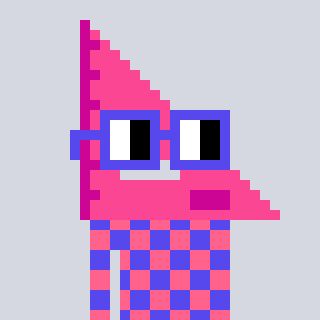
a pixel art character with square blue glasses, a squadron ruler-shaped head and a computerblue-colored body on a cool background